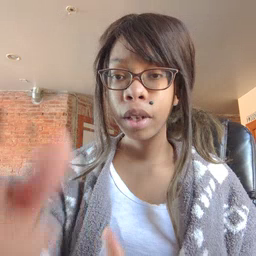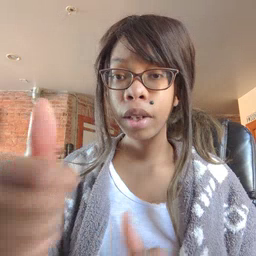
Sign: underwear